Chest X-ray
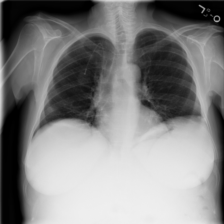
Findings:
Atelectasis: positive
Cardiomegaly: negative
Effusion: negative
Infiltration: negative
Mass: negative
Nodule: negative
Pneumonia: negative
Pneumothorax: negative
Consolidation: negative
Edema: negative
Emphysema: negative
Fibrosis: negative
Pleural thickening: negative
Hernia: negative